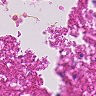
Metastatic tissue present: no